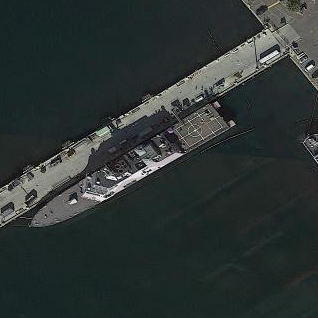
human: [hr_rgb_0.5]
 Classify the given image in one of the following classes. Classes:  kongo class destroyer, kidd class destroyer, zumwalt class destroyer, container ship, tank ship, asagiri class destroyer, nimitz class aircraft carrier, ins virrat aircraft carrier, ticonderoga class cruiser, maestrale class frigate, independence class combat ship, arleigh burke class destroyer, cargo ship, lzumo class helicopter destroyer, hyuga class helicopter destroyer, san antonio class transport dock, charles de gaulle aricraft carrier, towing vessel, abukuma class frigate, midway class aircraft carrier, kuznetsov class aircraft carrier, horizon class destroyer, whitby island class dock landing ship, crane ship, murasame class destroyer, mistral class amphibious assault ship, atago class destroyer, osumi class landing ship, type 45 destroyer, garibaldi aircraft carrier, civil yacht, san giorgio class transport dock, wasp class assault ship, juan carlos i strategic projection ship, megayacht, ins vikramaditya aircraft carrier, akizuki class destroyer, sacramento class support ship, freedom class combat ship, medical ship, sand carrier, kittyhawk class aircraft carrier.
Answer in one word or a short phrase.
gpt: Freedom class combat ship